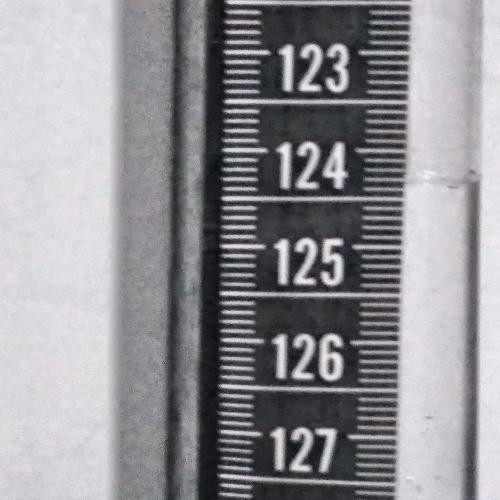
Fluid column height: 124.3 cm